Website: home-depot
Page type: added-to-cart
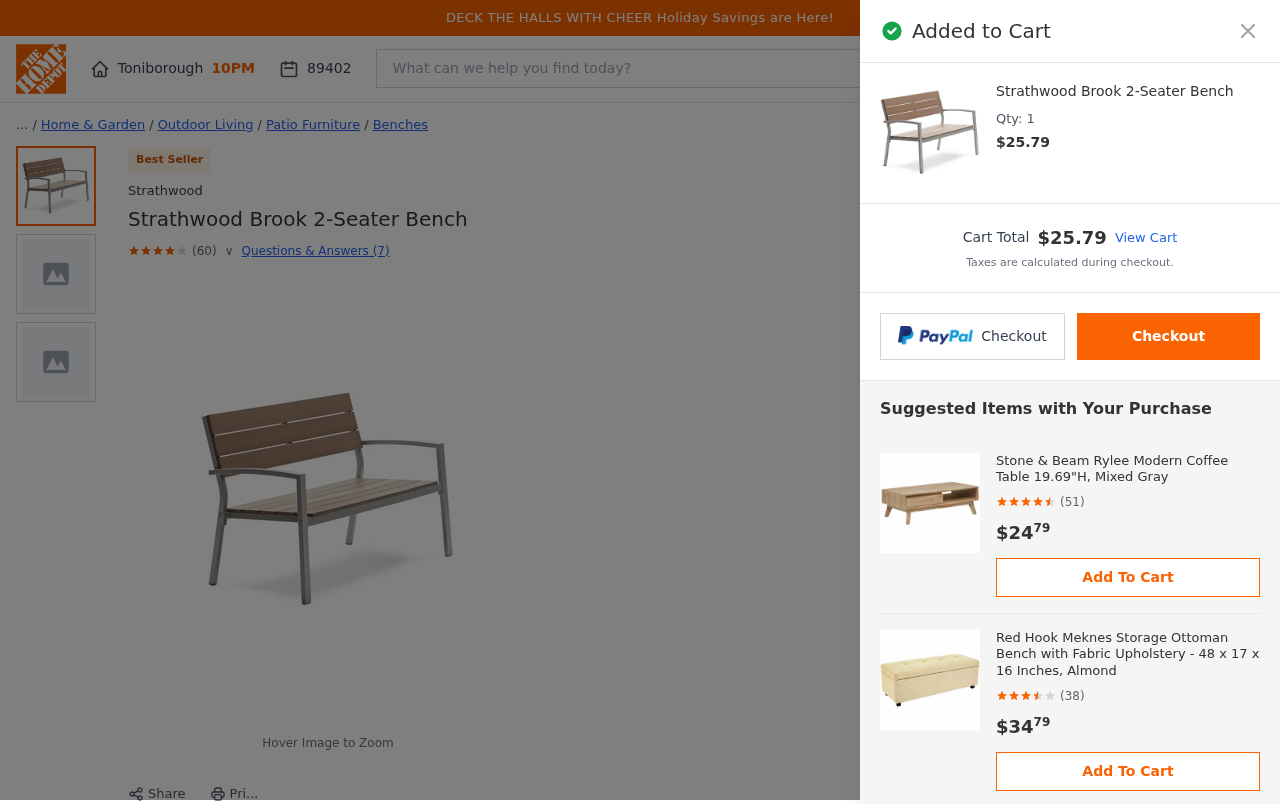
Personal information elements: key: PII_CITY
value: Toniborough
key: PII_POSTCODE
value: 89402
Product elements: key: PRODUCT1_BRAND
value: Strathwood
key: PRODUCT1_BREADCRUMB
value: Home & Garden
Outdoor Living
Patio Furniture
Benches
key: PRODUCT1_NAME
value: Strathwood Brook 2-Seater Bench
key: PRODUCT1_NUM_RATINGS
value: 60
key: PRODUCT1_PRICE
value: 25.79
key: PRODUCT1_QUANTITY
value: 1
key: PRODUCT1_RATING
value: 4.3
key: PRODUCT2_NAME
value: Stone & Beam Rylee Modern Coffee Table 19.69"H, Mixed Gray
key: PRODUCT2_NUM_RATINGS
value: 51
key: PRODUCT2_PRICE
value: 24.79
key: PRODUCT2_RATING
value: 4.7
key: PRODUCT3_NAME
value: Red Hook Meknes Storage Ottoman Bench with Fabric Upholstery - 48 x 17 x 16 Inches, Almond
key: PRODUCT3_NUM_RATINGS
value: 38
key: PRODUCT3_PRICE
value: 34.79
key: PRODUCT3_RATING
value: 3.7
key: PRODUCT4_NAME
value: Red Hook Leda Rectangular Upholstered Ottoman Bench - 27 x 14.5 x 18.5 Inches, Stone Grey
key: PRODUCT4_PRICE
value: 29.95
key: PRODUCT5_NAME
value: Strathwood Gibranta All-Weather Hardwood 2-Seater Bench
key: PRODUCT5_NUM_RATINGS
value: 18
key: PRODUCT5_PRICE
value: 26.95
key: PRODUCT5_RATING
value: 3.9
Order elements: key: ORDER_TOTAL
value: $25.79
Search elements: key: HEADER_SEARCH
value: What can we help you find today?